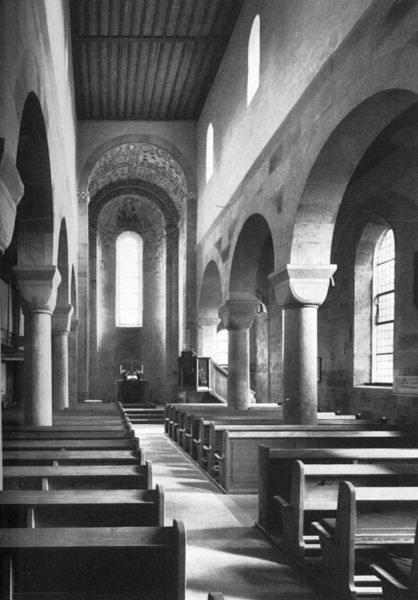
Titel: Neckarteilfingen, ehem. St. Martin
Standort: Neckarteilfingen (EU - D - Schwaben)
Schlagwörter: fenster, holz, licht, pfeiler, raum, säulen, innenraum, kirche, boden, decke, innen, bogen, foto, gewölbe, schlicht, schwarzweiß, holzdecke, mosaik, altar, bänke, kapitelle, langhaus, kirchenschiff, mittelgang, kirchenbänke, kanzel, apsis, romanik, chor, kapitel, romanisch, hirsau, balkendecke, innenaufnahme, würfelkapitel